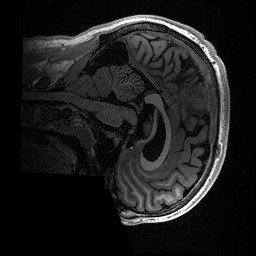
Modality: T1w
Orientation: sagittal
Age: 20
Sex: male
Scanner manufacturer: ge
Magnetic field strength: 3 T
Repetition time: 0.006952 s
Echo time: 0.00292 s